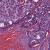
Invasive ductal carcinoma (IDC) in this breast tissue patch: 1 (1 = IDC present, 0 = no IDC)